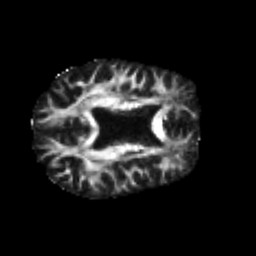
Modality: FA
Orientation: axial
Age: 38
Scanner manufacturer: philips
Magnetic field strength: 3 T
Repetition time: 8.559 s
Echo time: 0.1273 s